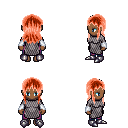
a pixel art fantasy rpg character, female body template, human, dark skin, chain mail, magenta pants, red unkempt hairstyle, white cloth bracers, metal boots, four views (front, back, left, right), 2x2 character sprite sheet, small pixel art, hard edges, no anti-aliasing